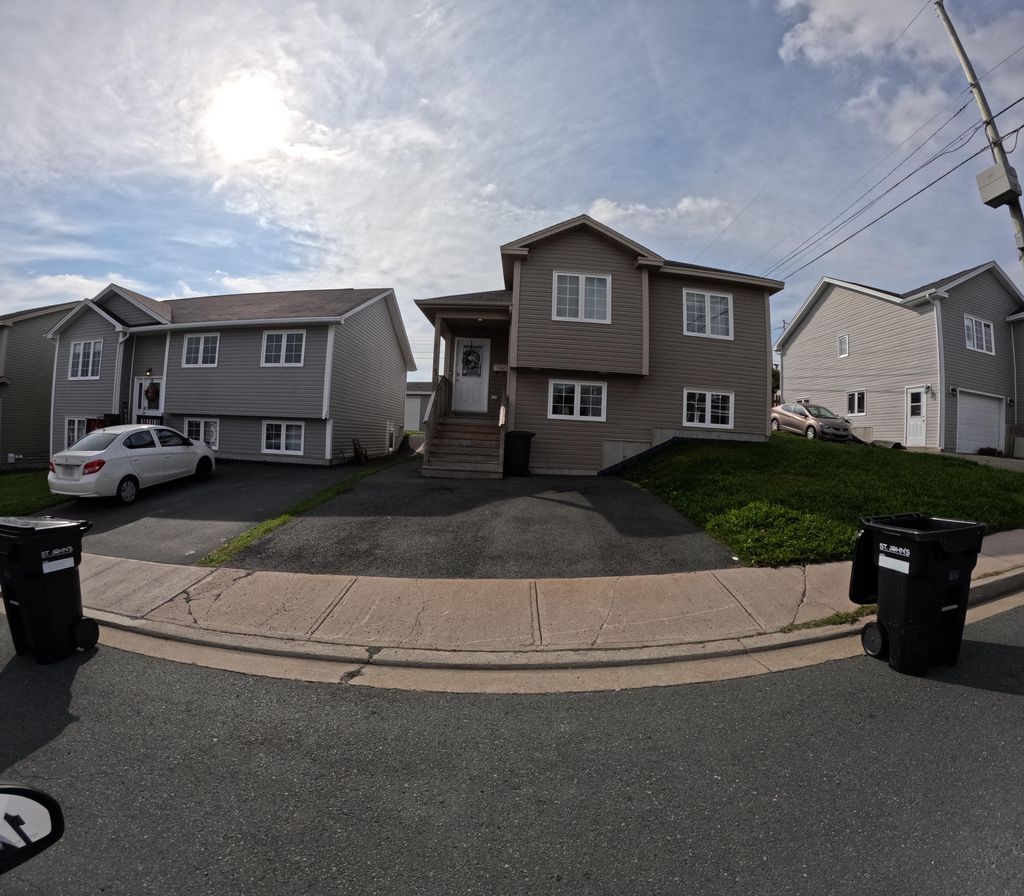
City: st_johns